Interaction volume radius: 10 \u00c5
Interaction volume height: 20 \u00c5
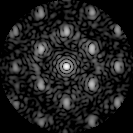
Disorder parameter: 0.3928